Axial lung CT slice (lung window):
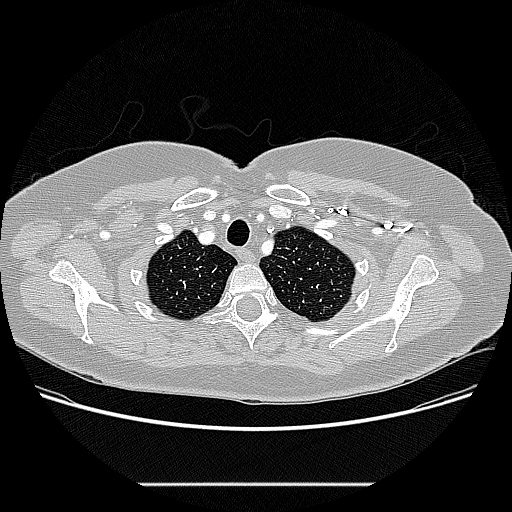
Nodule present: no